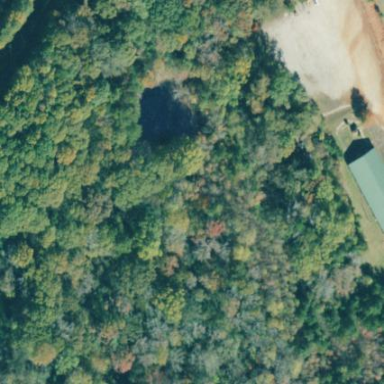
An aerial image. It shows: Serene woodland landscape.